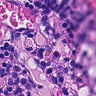
Metastatic tissue present: no